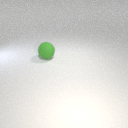
large green rubber sphere